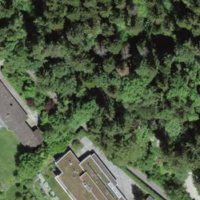
EUNIS habitat code: 44
Species observed at this site:
Lonicera acuminata
Carex sylvatica
Rosa arvensis
Arum maculatum
Oxalis acetosella
Cardamine flexuosa